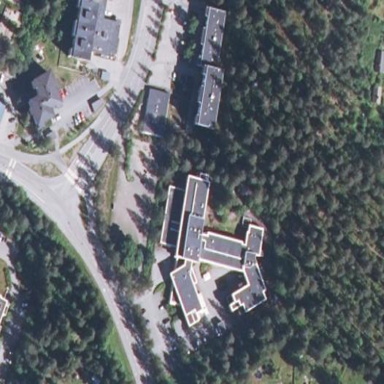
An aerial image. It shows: Building that serves as nursing home.